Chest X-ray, AP view. Patient: 53 years old, sex M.
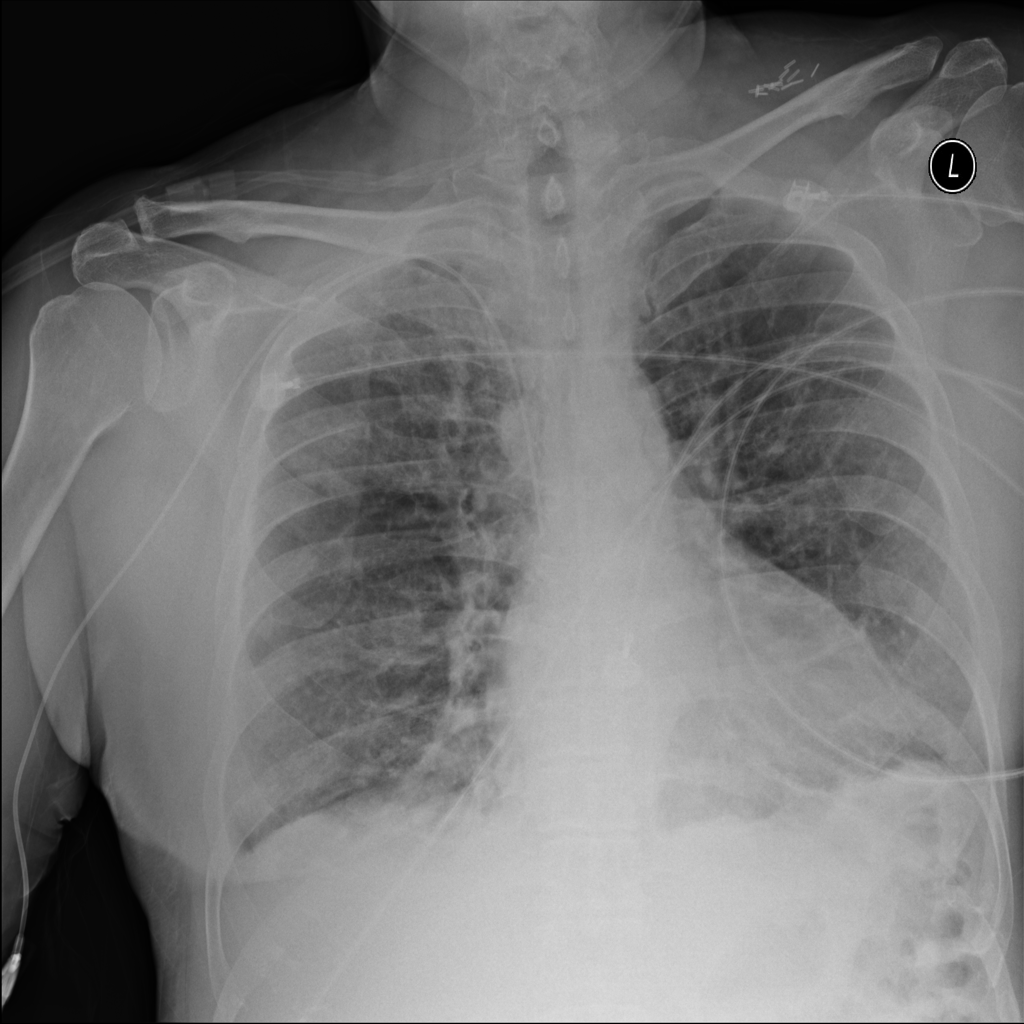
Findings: Infiltration